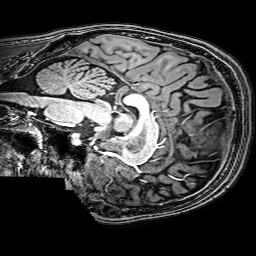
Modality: T1w
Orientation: sagittal
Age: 19
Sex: male
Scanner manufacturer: philips
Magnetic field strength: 3 T
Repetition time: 0.009 s
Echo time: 0.0035 s